Aerial crown-view tile of a tropical tree (Barro Colorado Island, Panama), acquired 20250217:
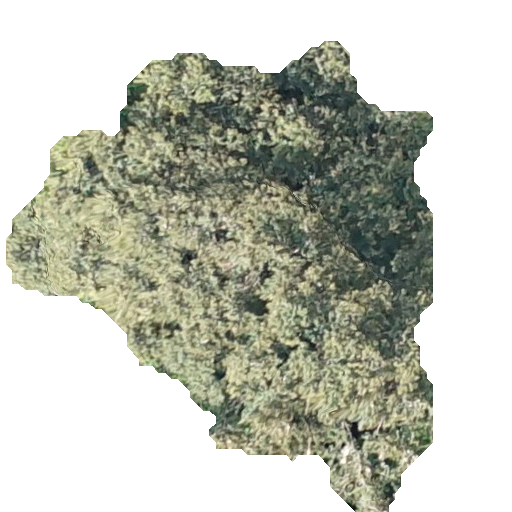
Species: Luehea seemannii
GBIF accepted scientific name: Luehea seemannii
Crown area: 187.55 m²